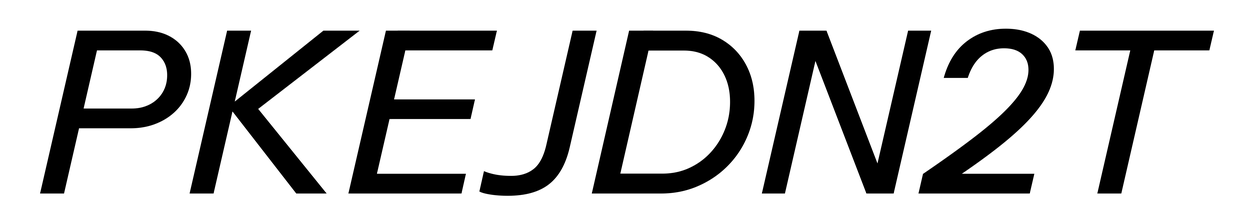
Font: InstrumentSans-Italic_Medium_Italic